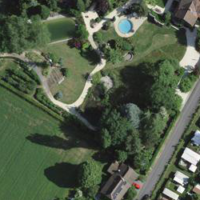
EUNIS habitat code: 53
Species observed at this site:
Corvus corone
Motacilla cinerea
Luscinia megarhynchos
Cyanistes caeruleus
Turdus merula
Chloris chloris
Erithacus rubecula
Dendrocopos major
Sitta europaea
Jynx torquilla
Picus viridis
Sylvia atricapilla
Columba palumbus